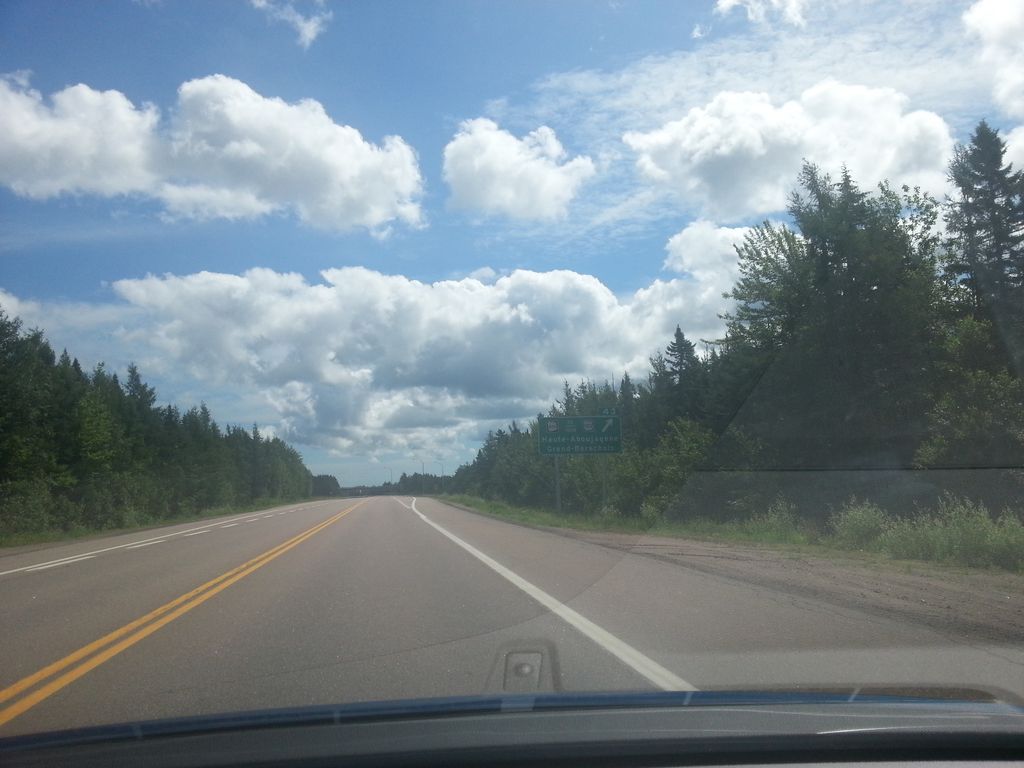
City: charlottetown